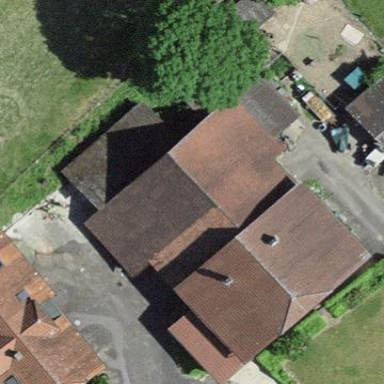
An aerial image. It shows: Rural barn.